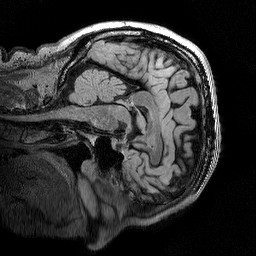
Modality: T2w
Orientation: sagittal
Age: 56
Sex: male
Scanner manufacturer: siemens
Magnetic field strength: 3 T
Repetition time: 5 s
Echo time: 0.386 s